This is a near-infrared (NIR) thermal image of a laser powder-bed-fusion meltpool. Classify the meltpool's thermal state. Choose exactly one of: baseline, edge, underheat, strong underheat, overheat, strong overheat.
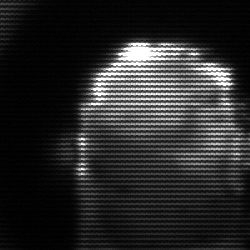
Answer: baseline